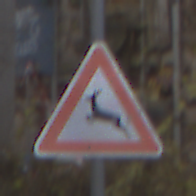
Verkehrszeichen: WildwechselRechts
Umgebung: Outdoor, Urban
Tageszeit: MorningAfternoon
Wetter: PartlyCloudy
Licht: Natural
Jahreszeit: NotSpecified
Kontrast: LowContrast